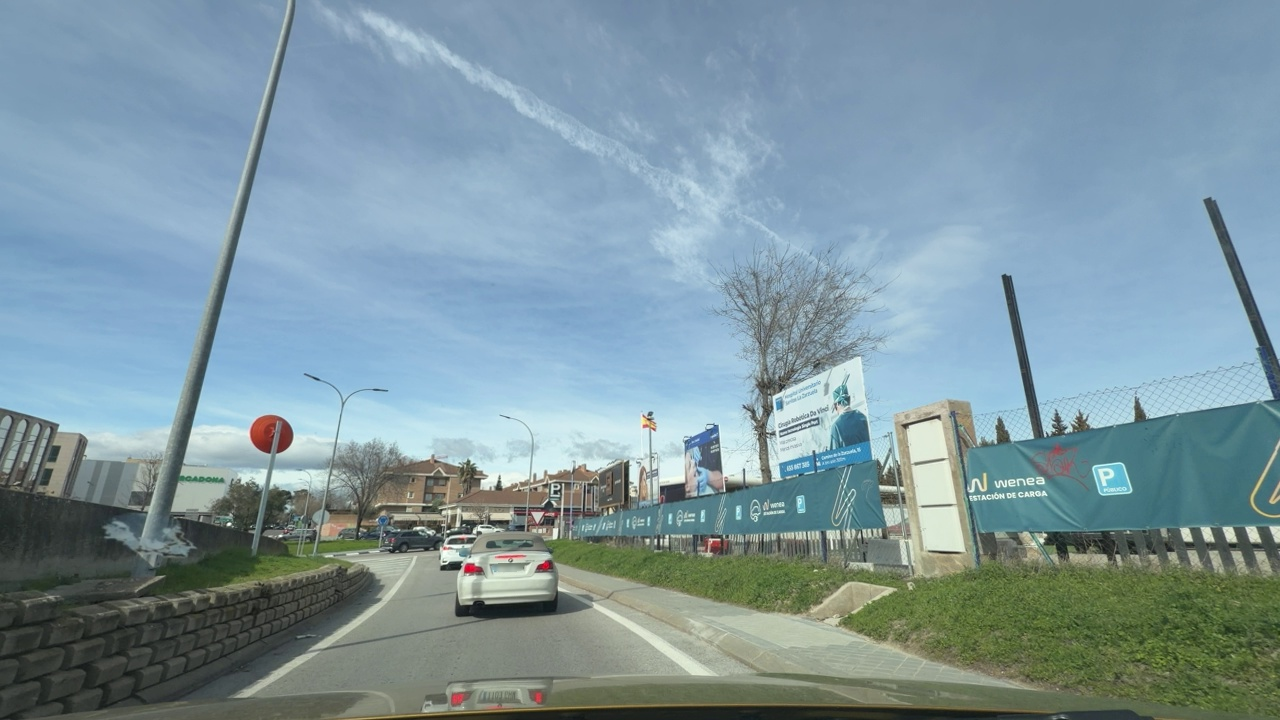
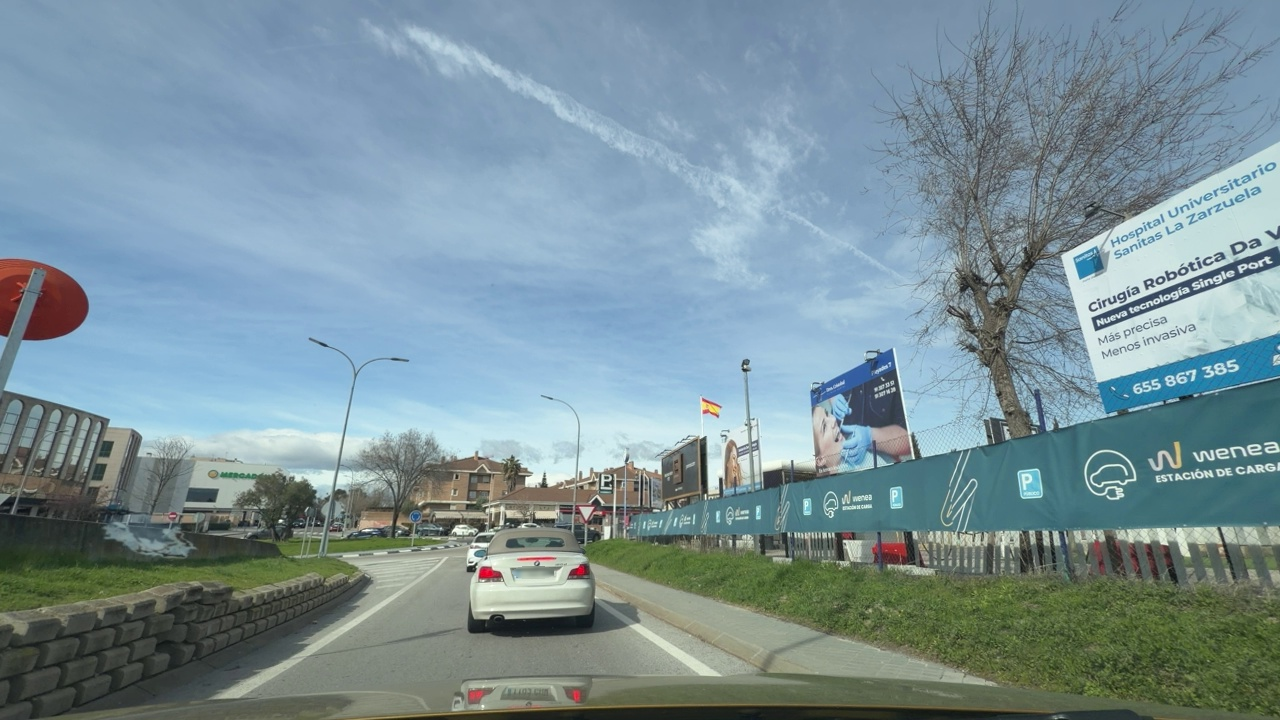
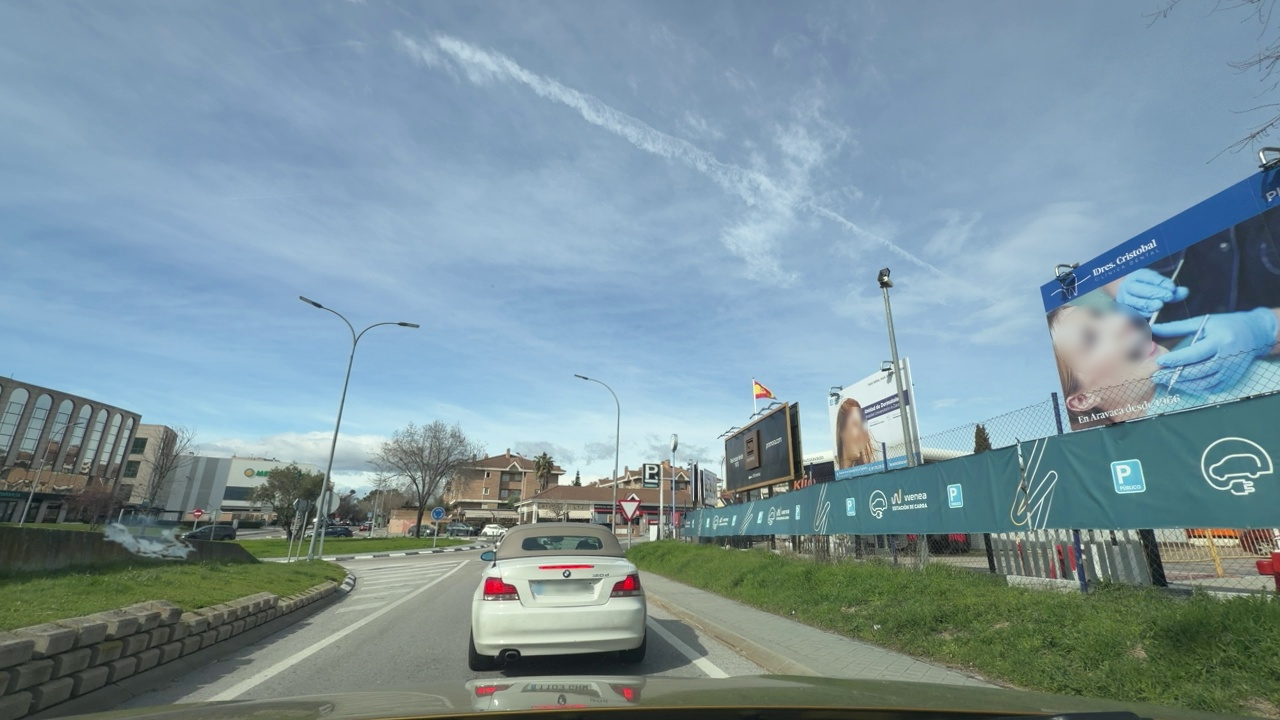
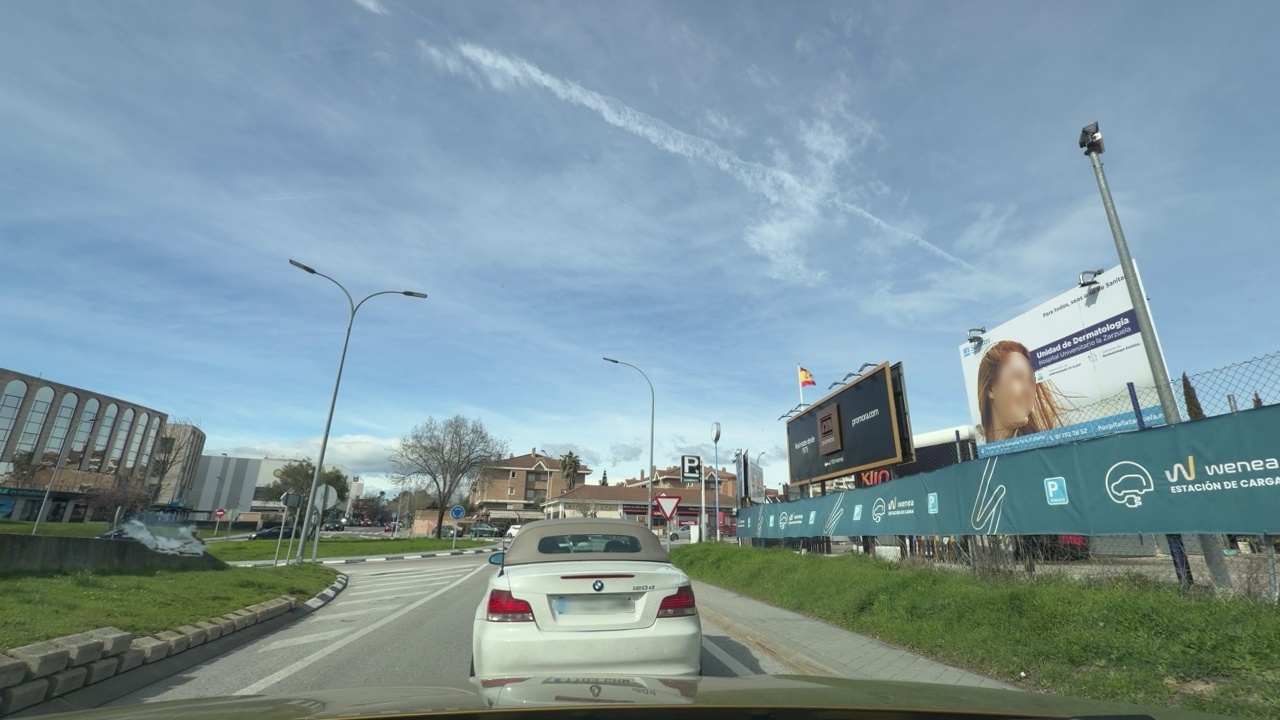
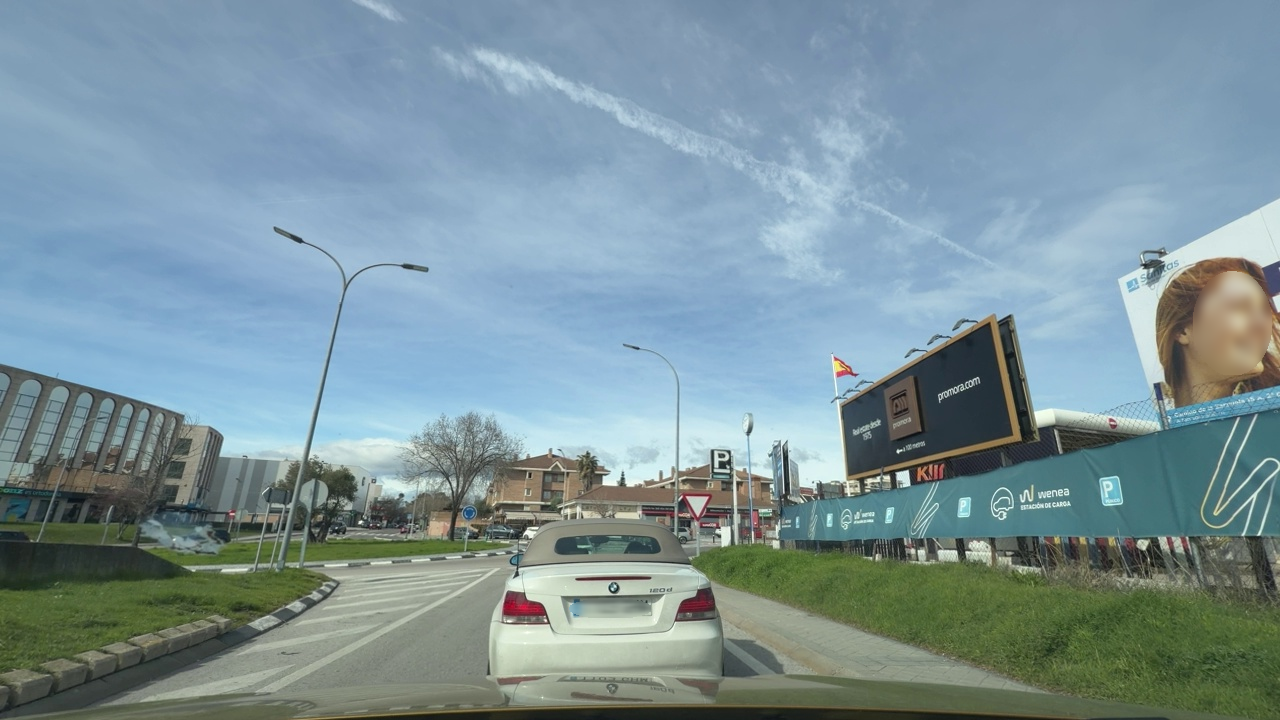
Situation: Leading braking
Question: Is there a vehicle directly ahead in the ego lane with brake lights on?
Answer: Yes
Reasoning: Ego slows down because of a white car with its brake lights on. You can see how Ego gets closer to the vehicle in front of him in his lane, which is moving slowly but without stopping.

Situation: Leading braking
Question: Is the distance between the ego vehicle and the vehicle ahead decreasing?
Answer: Yes
Reasoning: Ego slows down because of a white car with its brake lights on. You can see how Ego gets closer to the vehicle in front of him in his lane, which is moving slowly but without stopping.

Situation: Leading braking
Question: Is either the ego vehicle or the leading vehicle stationary?
Answer: No
Reasoning: Ego slows down because of a white car with its brake lights on. You can see how Ego gets closer to the vehicle in front of him in his lane, which is moving slowly but without stopping.

Situation: Leading braking
Question: Is the ego vehicle decelerating due to dense traffic or congestion ahead?
Answer: No
Reasoning: Ego slows down because of a white car with its brake lights on. You can see how Ego gets closer to the vehicle in front of him in his lane, which is moving slowly but without stopping.